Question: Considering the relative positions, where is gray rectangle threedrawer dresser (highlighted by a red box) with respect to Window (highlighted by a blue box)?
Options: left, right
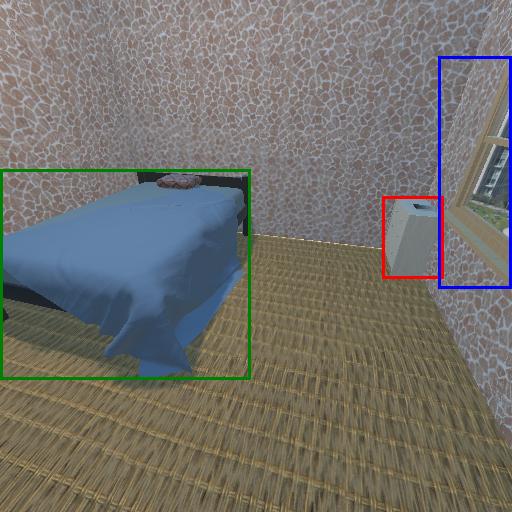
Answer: left